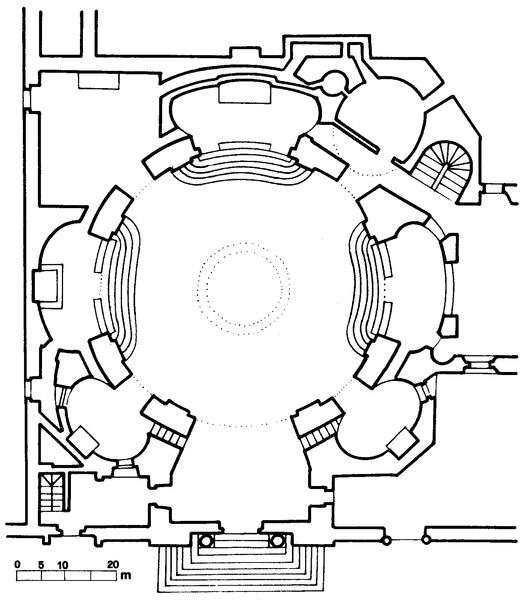
Titel: Kirche der Filles de la Visitation de Sainte-Marie in Paris
Künstler: Francois Mansart
Standort: Paris (EU - F)
Schlagwörter: fenster, schwarz, säulen, weiss, zeichnung, architektur, kirche, kreis, rund, moderne, mauer, linien, saal, kuppel, treppe, treppen, stufen, eingang, schwarz weiß, bleistift, organisch, portal, karte, kapelle, plan, mittelpunkt, grundriss, massstab, nischen, zentralbau, zentralraum, rotunde, rundbau, konchen, altäre, kappell, wallfahrtskirche, maßsab, ksd